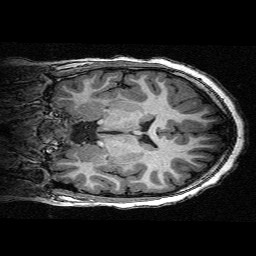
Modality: T1w
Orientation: coronal
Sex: female
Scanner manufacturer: siemens
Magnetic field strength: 3 T
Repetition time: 2.3 s
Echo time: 0.00336 s